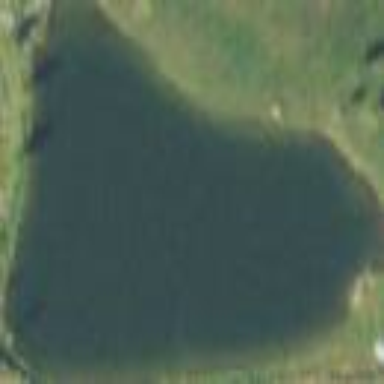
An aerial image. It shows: Scenic view of water hazard on golf course. The natural water feature adds beauty to the landscape.